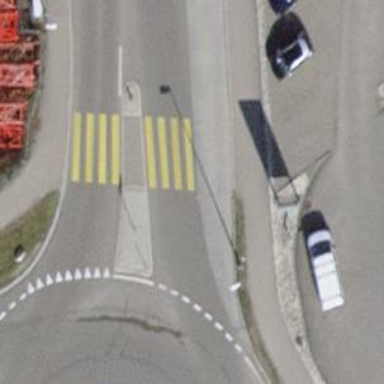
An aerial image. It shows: Crossing with island in the road.